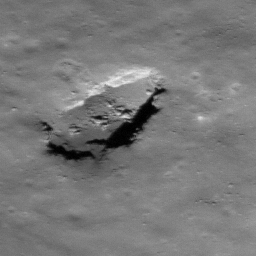
Pit: Stevinus 1
Host crater: Stevinus
Host type: impact_melt
Lunar coordinates: latitude -32.426, longitude 54.638